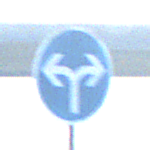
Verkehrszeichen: VorgeschriebeneFahrtrichtungRechtsOderLinks
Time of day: SunriseSunset
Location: Outdoor (RoadRail)
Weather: PartlyCloudy
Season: NotSpecified
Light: Natural